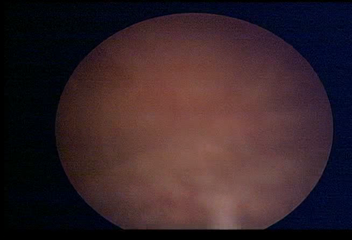
Modality: WLC
Class: Normal mucosa
Bladder cancer association: No